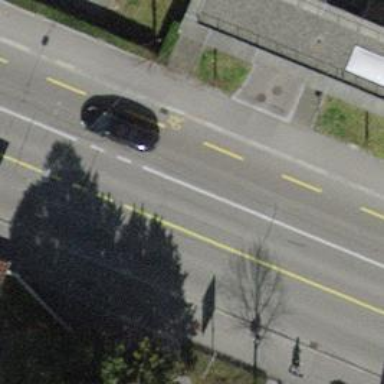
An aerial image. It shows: Primary highway with asphalt surface. There is lane for cyclists on the left side and shared busway on the right. Trolley wires are present along the road.